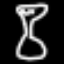
Label: hourglass